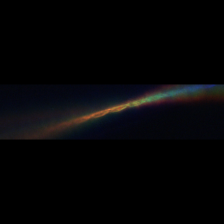
Taxon: Psuedo-nitzschia
Group: Diatoms